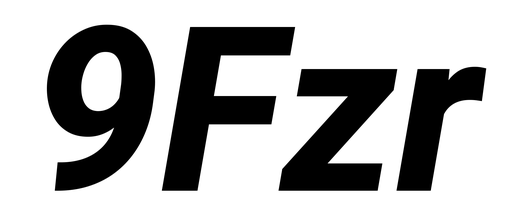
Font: Roboto-Italic_ExtraBold_Italic